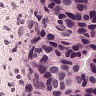
Metastatic tissue present: yes